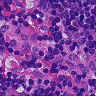
Metastatic tissue present: no